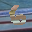
Label: 6